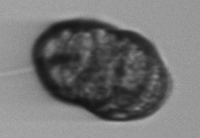
Label: Margalefidinium